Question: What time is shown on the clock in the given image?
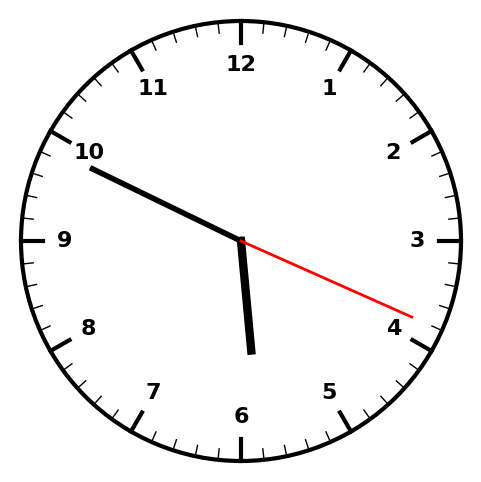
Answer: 05:49:19